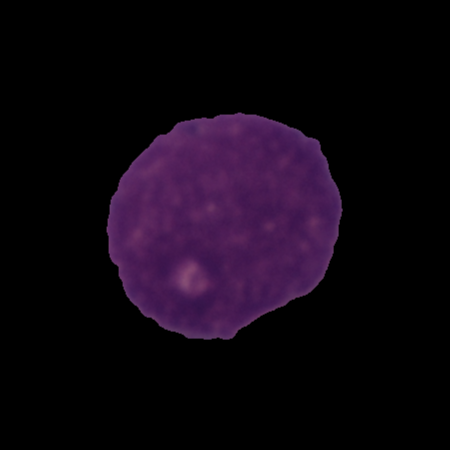
Label: cancer